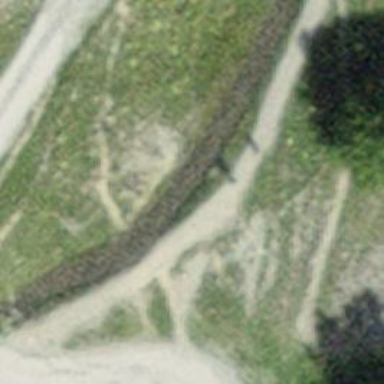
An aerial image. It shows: Compacted path.